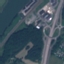
Land use / land cover: Highway